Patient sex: M
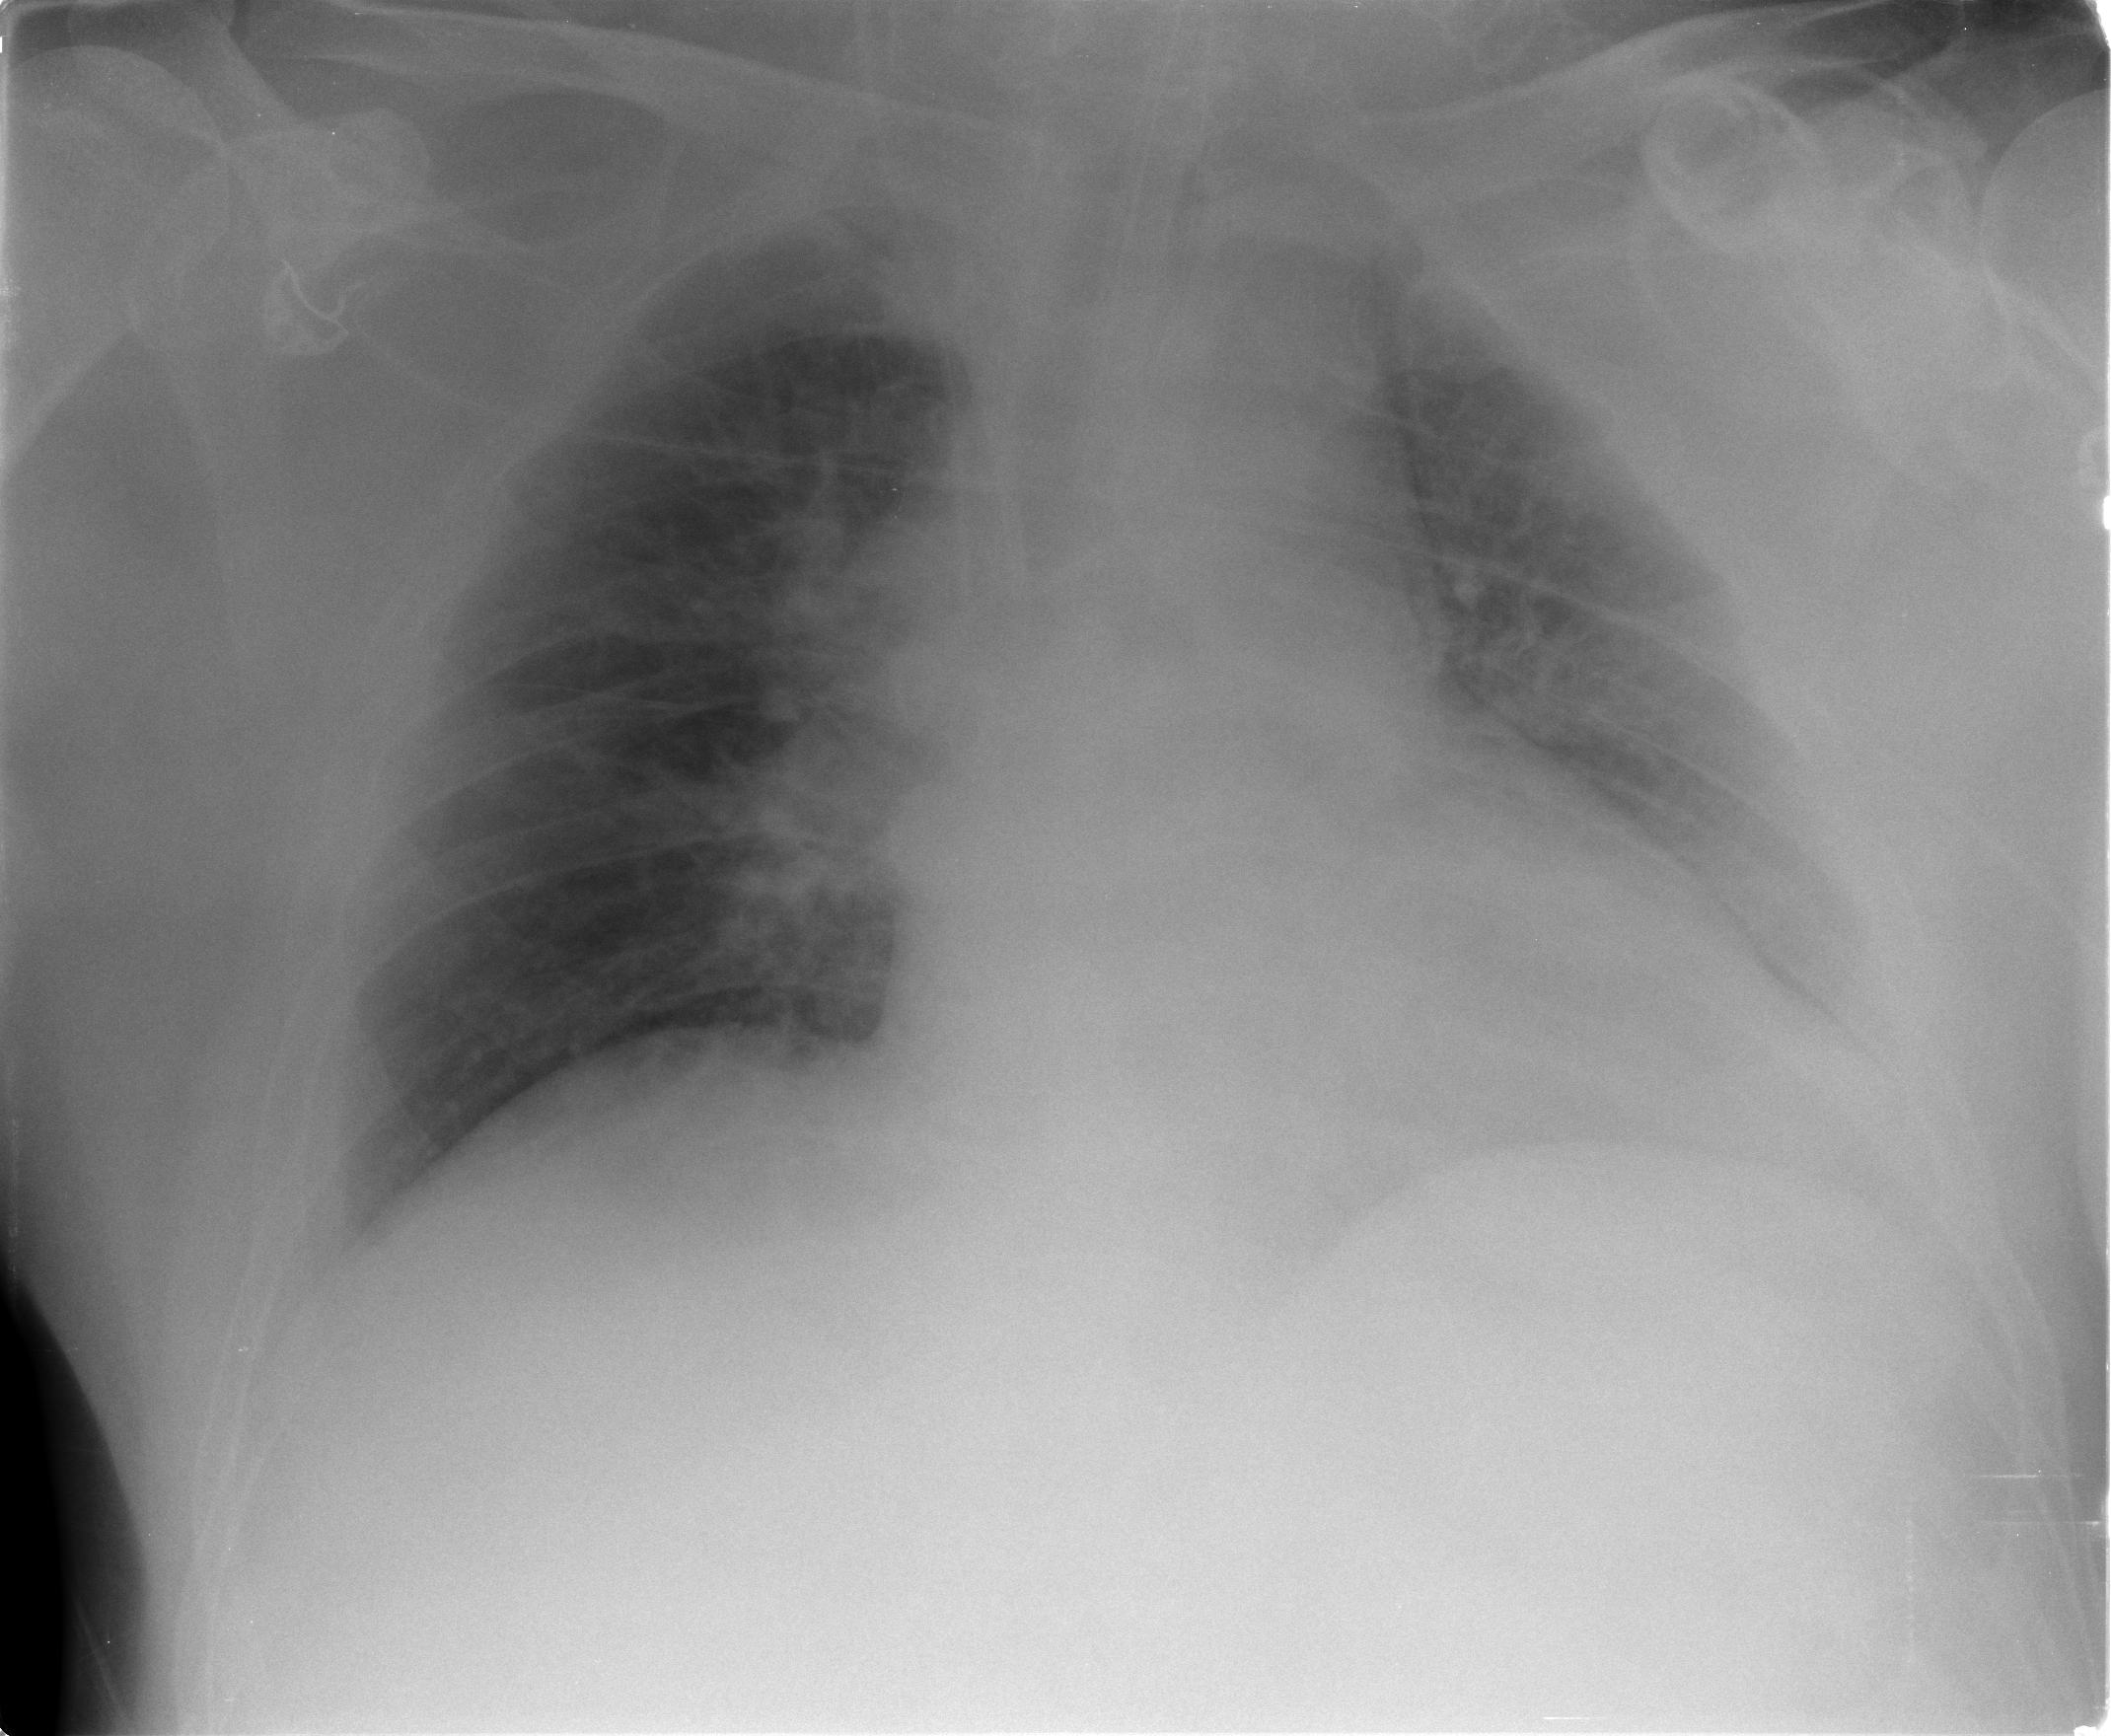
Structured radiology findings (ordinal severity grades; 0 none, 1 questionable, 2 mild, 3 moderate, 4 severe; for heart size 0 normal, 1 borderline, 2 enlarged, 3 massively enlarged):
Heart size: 0
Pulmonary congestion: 0
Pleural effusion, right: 0
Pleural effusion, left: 2
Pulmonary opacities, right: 0
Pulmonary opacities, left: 0
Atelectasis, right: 1
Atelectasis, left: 2